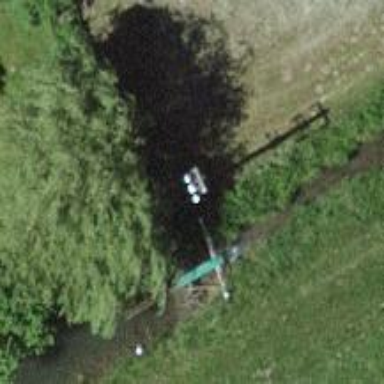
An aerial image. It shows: Termination pole used for power distribution.